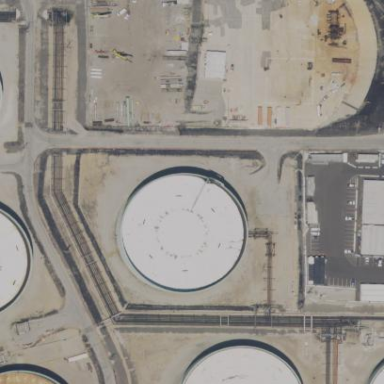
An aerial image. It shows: Building with storage tank.